Question: My code is this:
'''
let myPath = UIBezierPath()
myPath.lineJoinStyle = .round
let rect = bounds
myPath.move(to: CGPoint(x: rect.maxX * 0.05, y: rect.midY))
myPath.addCurve(to: CGPoint(x: rect.maxX / 3, y: rect.maxY / 10),
controlPoint1: CGPoint(x: rect.midX/5, y: rect.midY/2),
controlPoint2: CGPoint(x: rect.midX/3, y: rect.midY/3))
myPath.addQuadCurve(to: CGPoint(x: rect.maxX * 2/3, y: rect.maxY / 5),
controlPoint: CGPoint(x: rect.maxX * 0.6, y: rect.maxY / 4))
'''
But still first and second curves joint point is not round. What should I do to make it round and smooth?
Here is result image:

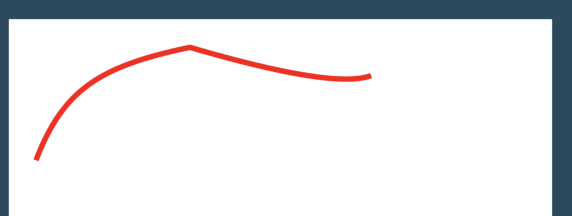
Answer: Here As per your expectation <URL> i have used 'addQuadCurve' function to make a curve.
took a 'UIView' with 'Height = 200' And 'Width = 300'
'''
@IBOutlet weak var centerView: UIView!
override func viewDidLoad() {
super.viewDidLoad()
let centerViewW = centerView.frame.size.width. //Width Of your view
let centerViewH = centerView.frame.size.height //Height Of your view
let myPath: UIBezierPath = UIBezierPath()
let drawingLayer = CAShapeLayer()
drawingLayer.strokeColor = UIColor.red.cgColor
drawingLayer.fillColor = UIColor.clear.cgColor
drawingLayer.lineWidth = 4.0
//This is starting point from where you start drawing
myPath.move(to: CGPoint(x: 0, y: centerViewH-25))
//This is First Curve
myPath.addQuadCurve(to: CGPoint(x: ((centerViewW/2)+10), y: (centerViewH/3+15)), controlPoint: CGPoint(x: 40, y: 20))
drawingLayer.path = myPath.cgPath
centerView.layer.addSublayer(drawingLayer)
//This is Second Curve
myPath.addQuadCurve(to: CGPoint(x: centerViewW, y: (centerViewH/2)), controlPoint: CGPoint(x: (centerViewW - 45), y: (centerViewH/2)+40))
drawingLayer.path = myPath.cgPath
centerView.layer.addSublayer(drawingLayer)
}
'''
You just have to update/change the control points to match the slopes of lines.
Output:-
<URL>